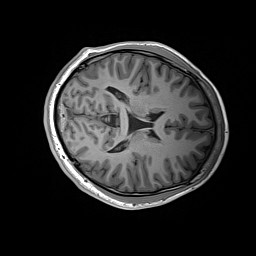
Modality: T1w
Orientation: axial
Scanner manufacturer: siemens
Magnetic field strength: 3 T
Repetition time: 2.2 s
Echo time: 0.00244 s